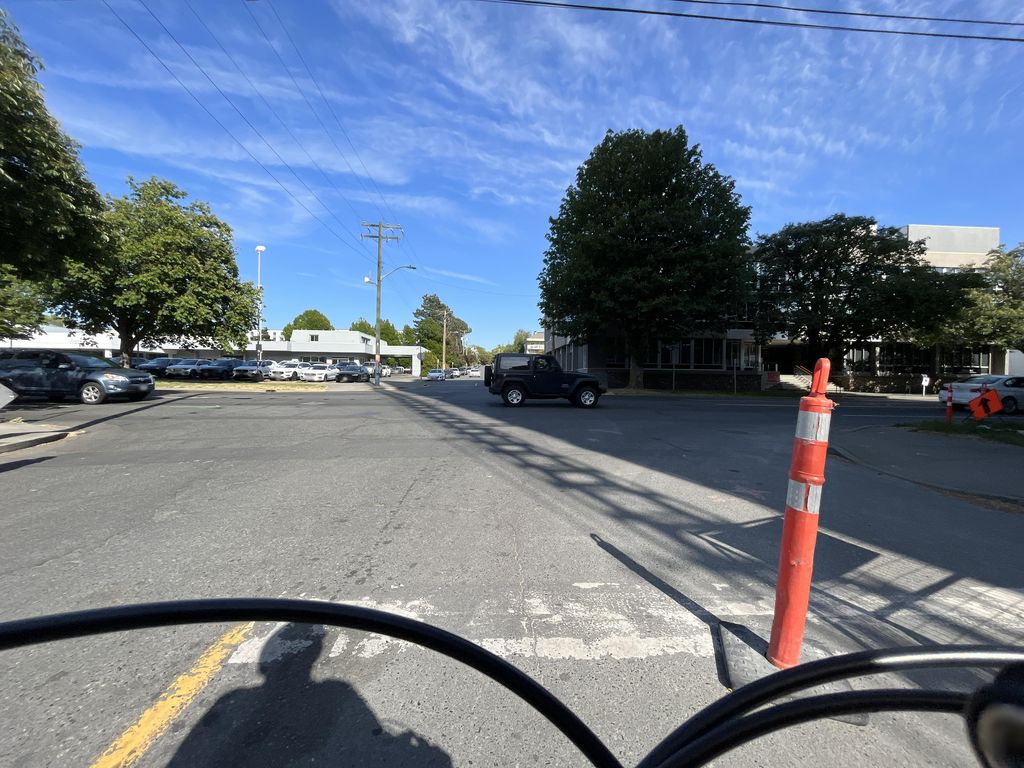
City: victoria